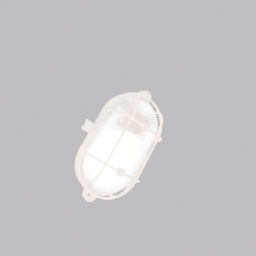
Label: lighting